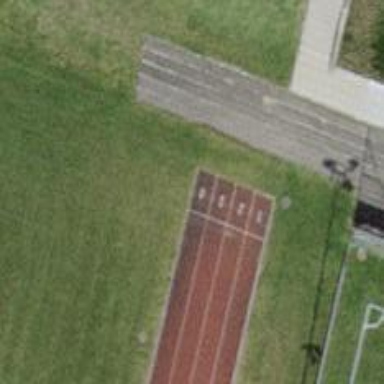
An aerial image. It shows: Tartan track on leisure land.